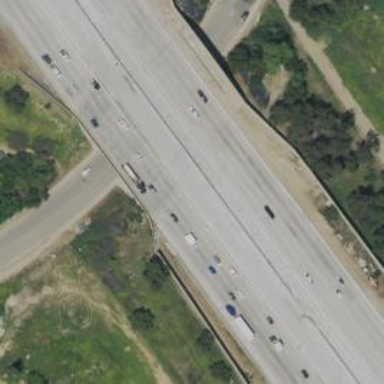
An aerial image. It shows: Motorway bridge.